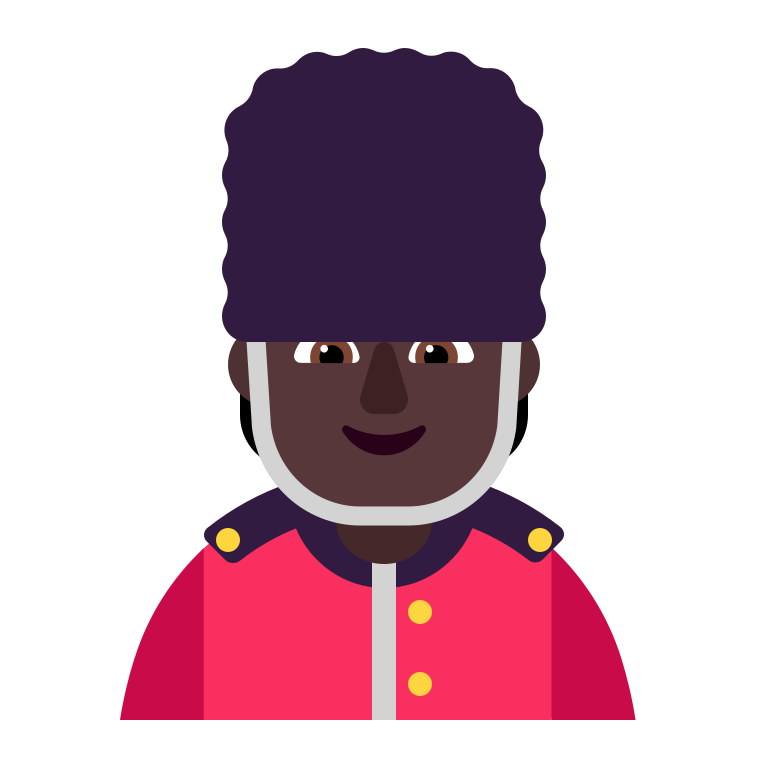
guard flat dark